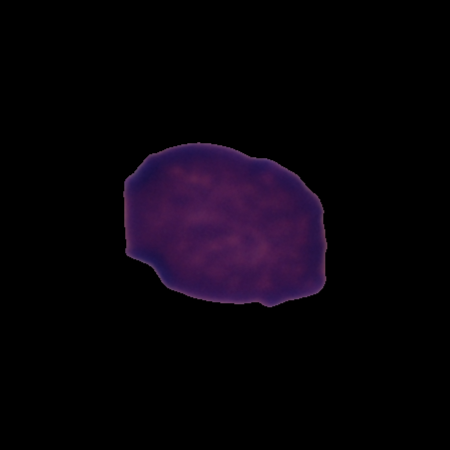
Label: cancer